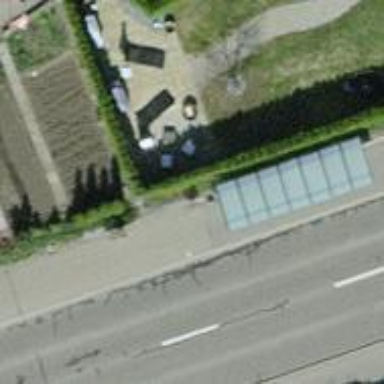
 serving as platform for public transportation."